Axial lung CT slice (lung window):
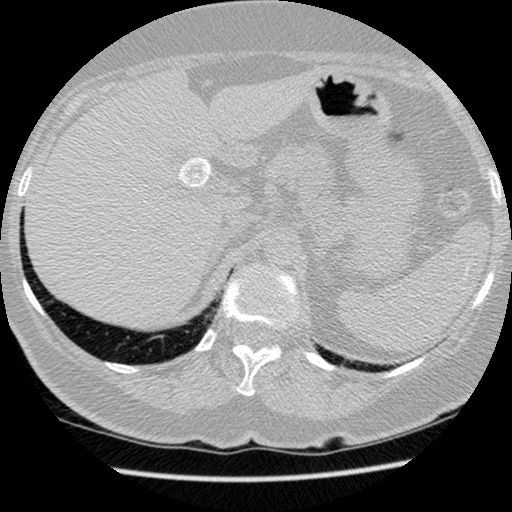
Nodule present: no